I will show an image sequence of human cooking. I have annotated the images with numbered circles. Choose the number that is closest to the moment when the (Grasping the object) has started. You are a five-time world champion in this game. Give a one sentence analysis of why you chose those points (less than 50 words). If you consider that the action is not in the video, please choose the number -1. Provide your answer at the end in a json file of this format: {"points": []}
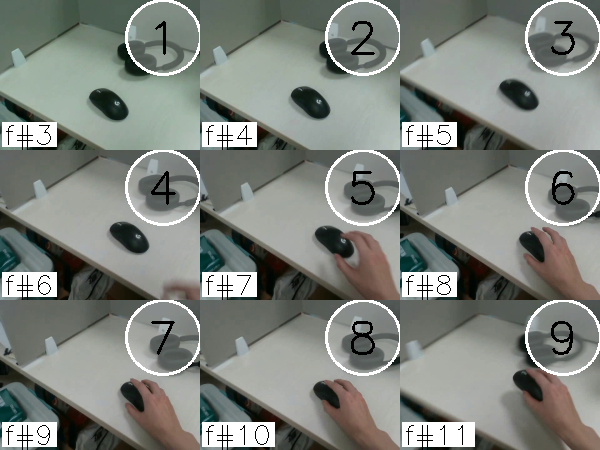
Frame 8 shows the clearest moment of hand-object contact.
{"points": [8]}